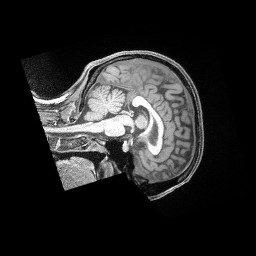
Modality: T1w
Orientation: sagittal
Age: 39
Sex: female
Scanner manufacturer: siemens
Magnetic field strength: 3 T
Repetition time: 2 s
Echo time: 0.00211 s